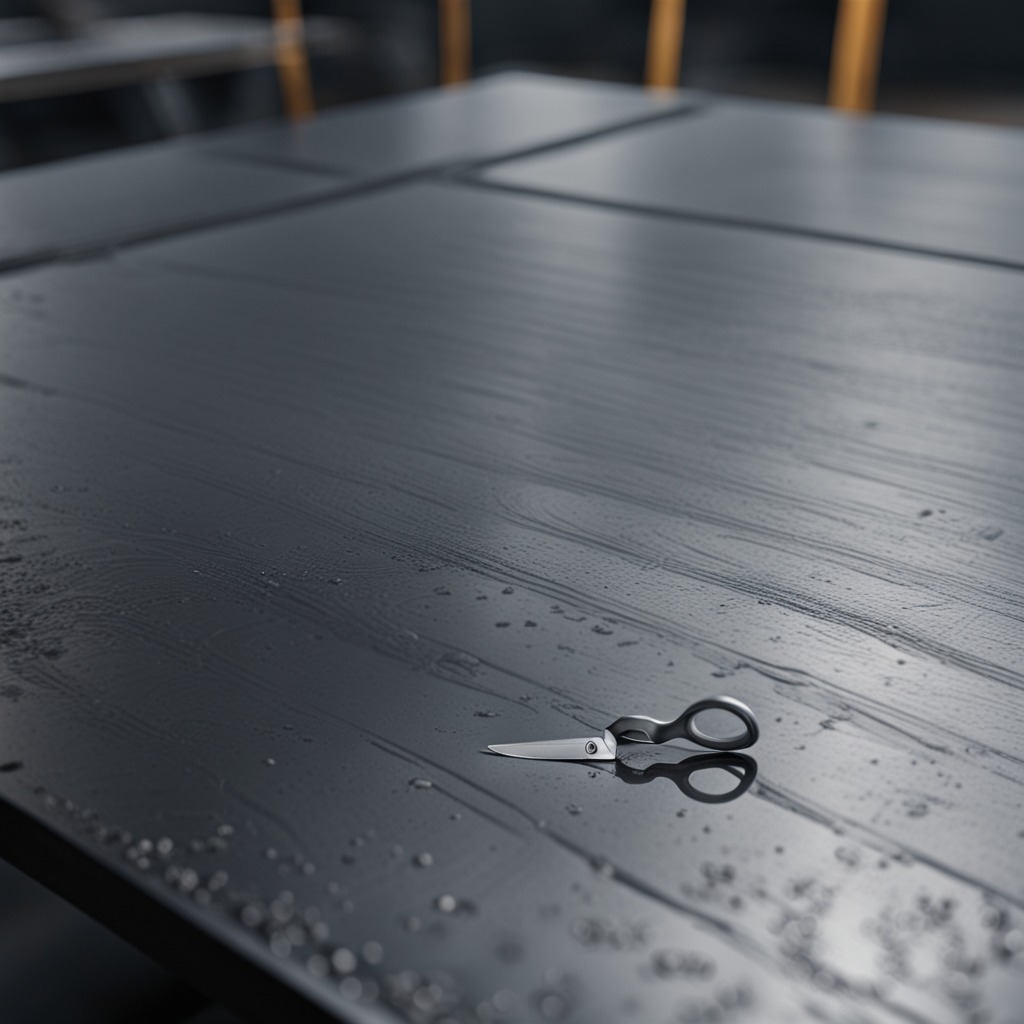
A scissor lying on a cold steel table in a mining workshop gritty textures